Question: I am using an HTML 'datetime-local' element to get a datetime from the user. The problem with this input field is that it allows the user to input values that cannot be converted to JavaScript 'Date' objects. Some possible inputs are too large, for example the following date is too large:

Here is what happens when I get its value using JavaScript:
'''
var input = document.getElementById("__Date");
var time = input.value; // is "121212-12-12T12:12" right now
var value = new Date(time); // I get an error here - "Invalid Date"
'''
Here is the complete element in question. I am using Google Chrome v37 to run this code.
'''
<input type="datetime-local" class="input-block-level EditableAttributeValue" autocomplete="off" autocorrect="off" id="__Date" max="2015-00-00T00:00:00:00">
'''
I need a way to disallow these invalid inputs, preferably without using any JavaScript to listen to changes and validate the input by hand.
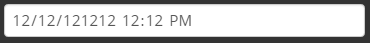
Answer: It seems that although the value of the 'datetime-local' cannot be parsed using the 'Date()' object, you can get a valid date through the 'input.valueAsNumber' property and then converting to a date. This fixes the problem and removes the need for that kind of validation. Use as follows:
'''
var input = document.getElementById("__Date");
var dateNumber = input.valueAsNumber;
var date = new Date(dateNumber); // this is a valid date now - "Tue Dec 11 121212 16:00:00 GMT-0800 (Pacific Standard Time)"
'''